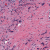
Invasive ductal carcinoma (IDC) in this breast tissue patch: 1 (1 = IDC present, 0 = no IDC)